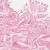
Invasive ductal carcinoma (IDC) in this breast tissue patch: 0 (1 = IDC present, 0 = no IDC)